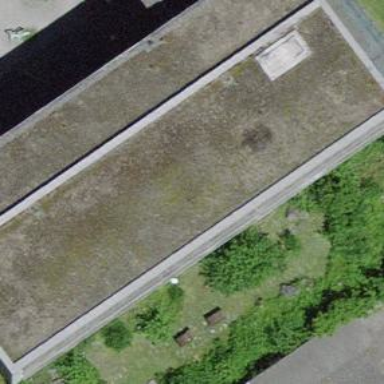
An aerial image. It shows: Building with flat roof.